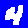
Digit: 4